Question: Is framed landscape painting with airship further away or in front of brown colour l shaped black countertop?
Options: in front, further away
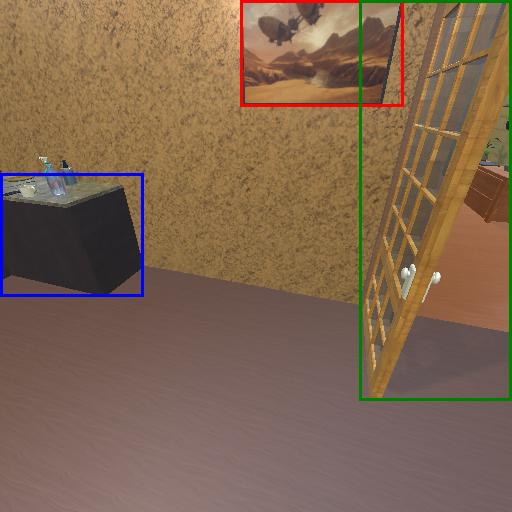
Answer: in front